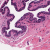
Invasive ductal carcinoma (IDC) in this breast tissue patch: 0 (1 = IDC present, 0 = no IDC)